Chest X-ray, PA view. Patient: 12 years old, sex M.
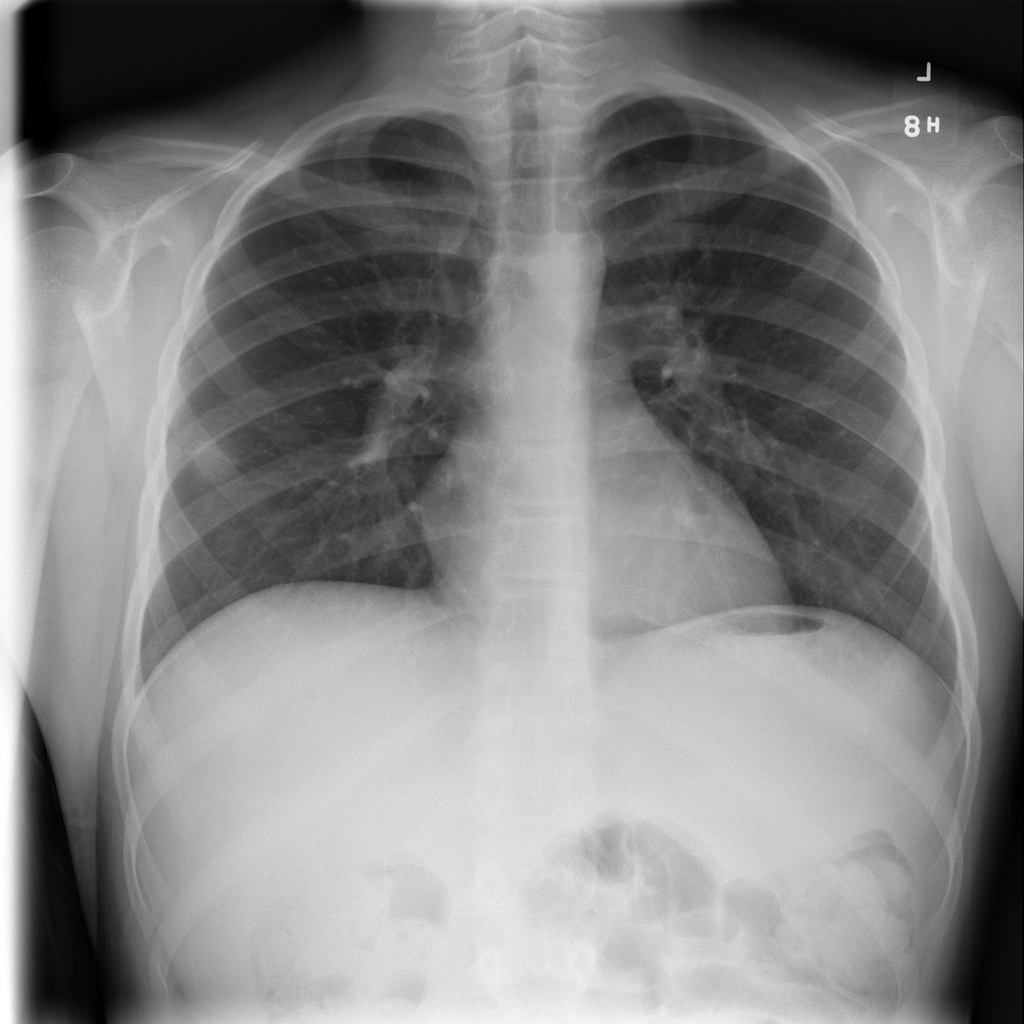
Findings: No Finding